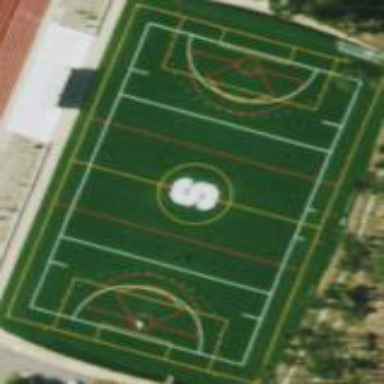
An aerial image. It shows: Soccer pitch with turf surface for leisure sports activities.